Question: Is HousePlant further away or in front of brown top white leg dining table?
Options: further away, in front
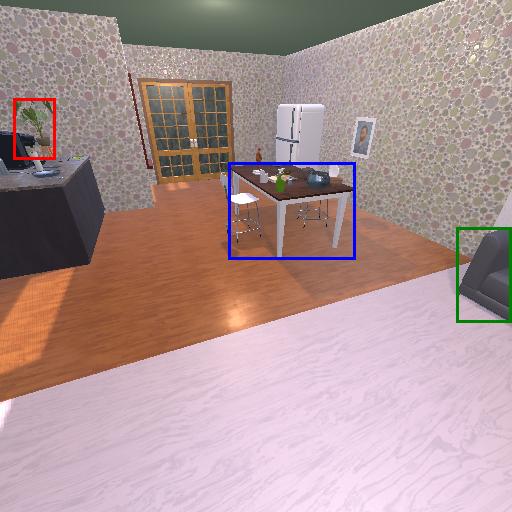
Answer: further away